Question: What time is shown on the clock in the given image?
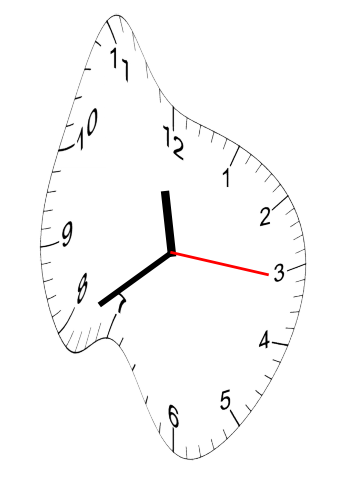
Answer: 11:39:16